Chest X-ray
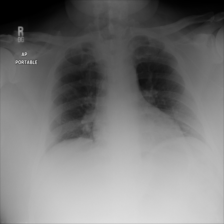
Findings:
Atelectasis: negative
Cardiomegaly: negative
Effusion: negative
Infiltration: negative
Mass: negative
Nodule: negative
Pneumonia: negative
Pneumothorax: negative
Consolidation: negative
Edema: negative
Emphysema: negative
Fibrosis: negative
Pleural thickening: negative
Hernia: negative